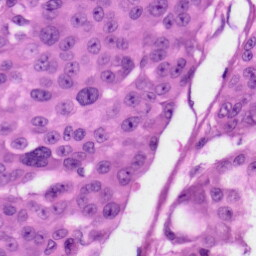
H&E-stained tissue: Skin